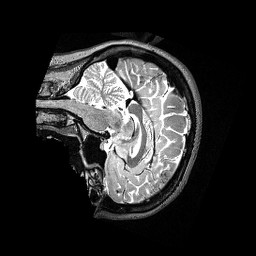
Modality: T2w
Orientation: sagittal
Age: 29
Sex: female
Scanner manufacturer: siemens
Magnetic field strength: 3 T
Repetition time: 3.2 s
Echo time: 0.479 s